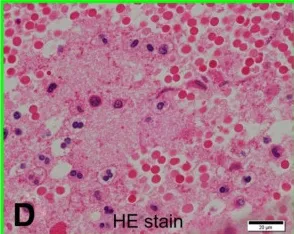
Postmortem analysis. D) High-magnification view of the thrombus containing neutrophils and macrophages.
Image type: pathology (h&e)